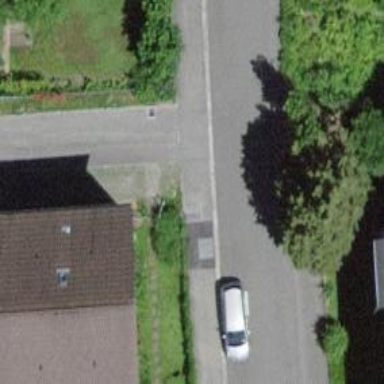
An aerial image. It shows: Residential road with asphalt surface.